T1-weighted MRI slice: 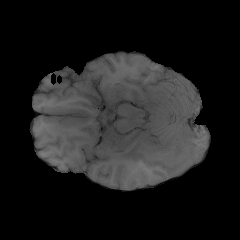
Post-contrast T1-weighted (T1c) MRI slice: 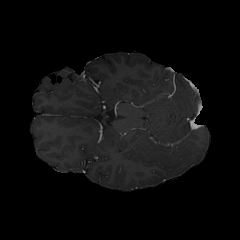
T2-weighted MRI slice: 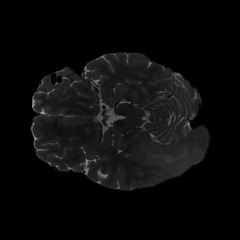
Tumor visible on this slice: yes